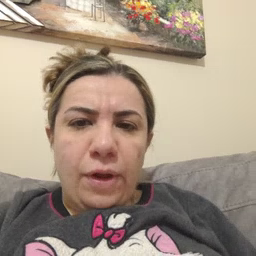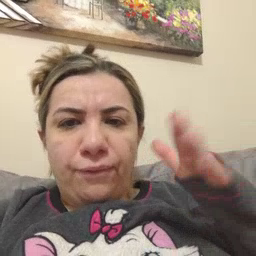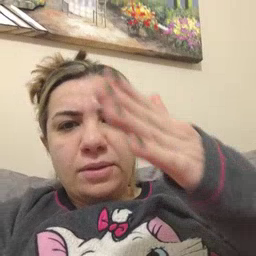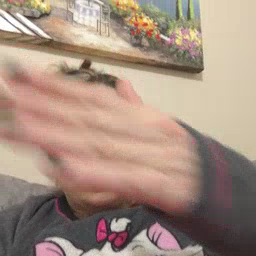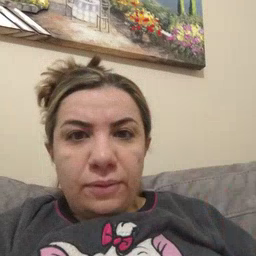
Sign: fish